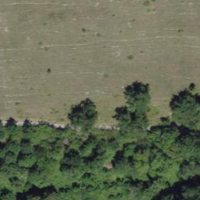
EUNIS habitat code: 23
Species observed at this site:
Libelloides coccajus
Lysandra bellargus
Pyrgus malvoides
Chiasmia clathrata
Minois dryas
Boloria dia